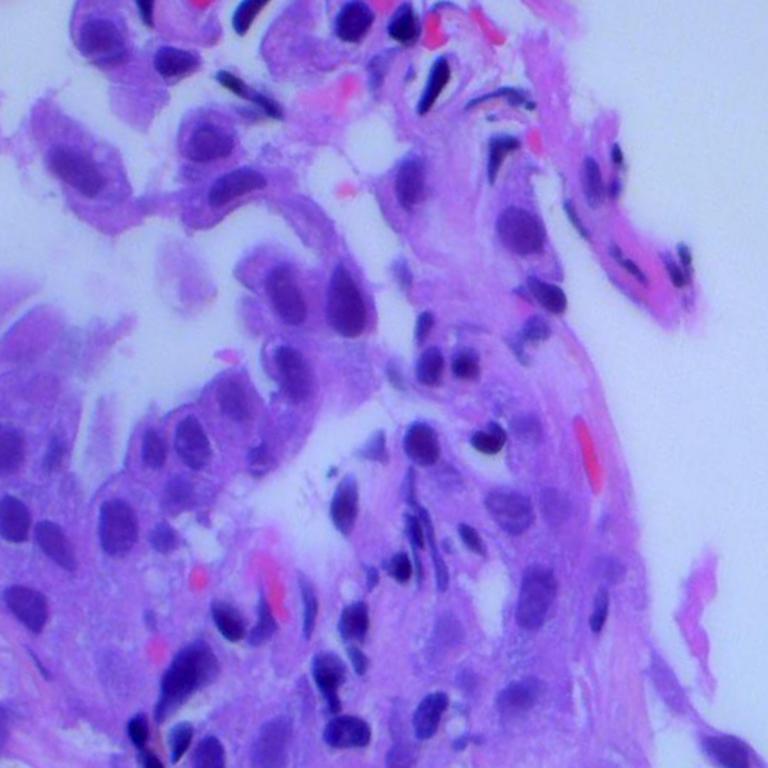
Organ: lung
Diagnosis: adenocarcinomas